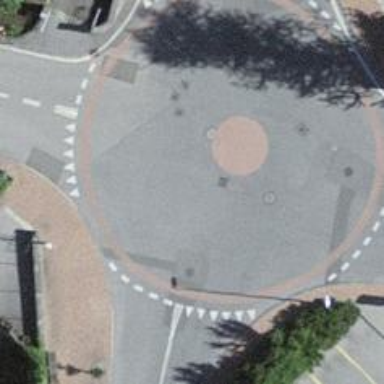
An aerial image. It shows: Mini roundabout at junction.